Question: i draw a canvas(aka canvas 1) with image(. and fill the fillstyle with newly created pattern. i noticed if alert in the middle of below code
'''
finalsleeve_ctx.globalCompositeOperation = "source-atop";
/*****************************************
alert(sleeve.toDataURL('image/png'));
*****************************************/
var pattern = finalsleeve_ctx.createPattern(sleeve, 'repeat');
'''
then firefox gives a correct output but if i dont do alert it does not give me correct output. crome not showing me correct output.
do i need to delay ?
here is what i have tried.
HTML
'''
<div >
<canvas id="sleeve" width=436 height=567></canvas>
<canvas id="finalsleeve" width=436 height=567 ></canvas>
</div>
'''
JS
'''
var sleeve = document.getElementById('sleeve');
var sleeve_ctx = sleeve.getContext('2d');
var finalsleeve = document.getElementById('finalsleeve');
var finalsleeve_ctx = finalsleeve.getContext('2d');
function rotator2(var2,var3)
{
sleeve.width=sleeve.width;
var imageObj_rotator2 = new Image();
imageObj_rotator2.onload = function ()
{
var pattern_rotator2 = sleeve_ctx.createPattern(imageObj_rotator2, "repeat");
sleeve_ctx.fillStyle = pattern_rotator2;
sleeve_ctx.rect(0, 0, sleeve.width, sleeve.height);
sleeve_ctx.rotate(var3 * Math.PI/180);
sleeve_ctx.fill();
}
imageObj_rotator2.src = var2;
}
function drawSleeve()
{
finalsleeve.width = finalsleeve.width;
var imgsleeve = new Image();
imgsleeve.src="http://i.stack.imgur.com/FoqGC.png";
finalsleeve_ctx.drawImage(imgsleeve,0,0);
finalsleeve_ctx.globalCompositeOperation = "source-atop";
alert(sleeve.toDataURL('image/png'));
var pattern = finalsleeve_ctx.createPattern(sleeve, 'repeat');
finalsleeve_ctx.rect(0, 0, sleeve.width, sleeve.height);
finalsleeve_ctx.fillStyle = pattern;
finalsleeve_ctx.fill();
finalsleeve_ctx.globalAlpha = .10;
finalsleeve_ctx.drawImage(imgsleeve, 0, 0);
finalsleeve_ctx.drawImage(imgsleeve, 0, 0);
finalsleeve_ctx.drawImage(imgsleeve, 0, 0);
}
rotator2('http://i.stack.imgur.com/fvpMN.png','25');
drawSleeve();
'''
Here is fiddle.
<URL>
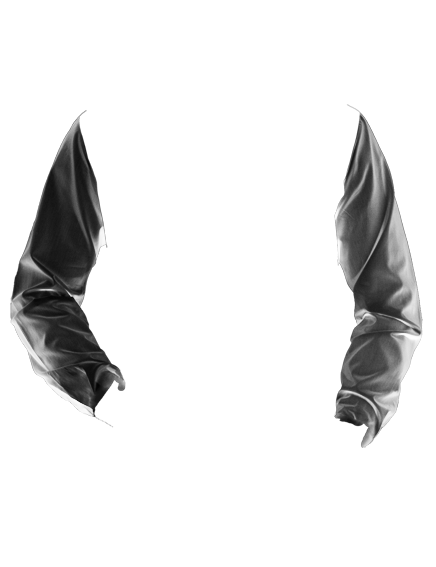
Answer: Sorry, I completely misunderstood your question. I just now went back and saw the last question you posted and the goal you are trying to achieve.
To get the functionality you desire you can just create one function, you don't need two. Instead of using a second canvas in the HTML I created a temporary one using javascript.
Here is the simplified and functional code
'''
<canvas id="sleeve" width='436' height='567'></canvas>
var sleeve = document.getElementById('sleeve');
var ctx = sleeve.getContext('2d');
function rotator2(var2, var3) {
// Draw the original sleeves
var imageObj_rotator2 = new Image();
imageObj_rotator2.src = var2;
imageObj_rotator2.onload = function () {
var imgsleeve = new Image();
imgsleeve.src="http://i.stack.imgur.com/FoqGC.png";
ctx.drawImage(imgsleeve,0,0);
// Create a second temporary canvas
var pattern = document.createElement('canvas');
pattern.width = 500;
pattern.height = 500;
var pctx = pattern.getContext('2d');
// Make the pattern that fills the generated canvas
var pattern_rotator2 = pctx.createPattern(imageObj_rotator2, "repeat");
pctx.fillStyle = pattern_rotator2;
pctx.rotate(var3 * Math.PI / 180);
// Fill the generated canvas with the rotated image pattern we just created
pctx.fillRect(0, 0, pattern.width, pattern.height);
// Create a pattern of the generated canvas
var patterned = ctx.createPattern(pattern, "repeat");
// Fills in the non-transparent part of the image with whatever the
// pattern from the second canvas is
ctx.globalCompositeOperation = "source-in";
ctx.fillStyle = patterned;
ctx.fillRect(0, 0, sleeve.width, sleeve.height);
}
}
rotator2('http://i.stack.imgur.com/fvpMN.png', '45')
'''
The technique works alright, but only for certain angles. <URL>
: You may have to click run once the jsfiddle tab is open, canvases don't like generating content when another tab is focused
I tried problem solving the issue including
- - -
All that being said if the angle HAS to be dynamic you can work on a function for it. Otherwise just use a workaround angle/generated canvas dimensions